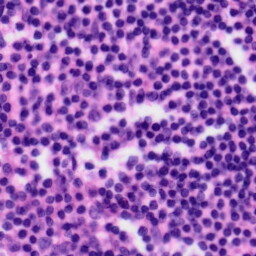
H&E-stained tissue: Tonsil